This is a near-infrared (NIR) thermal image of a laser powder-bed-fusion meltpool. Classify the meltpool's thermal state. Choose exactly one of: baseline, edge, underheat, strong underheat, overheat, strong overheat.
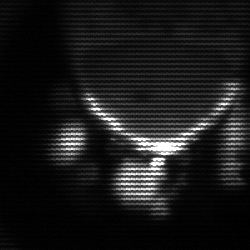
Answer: baseline